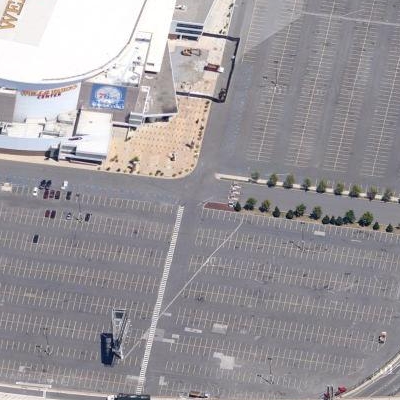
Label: gParking